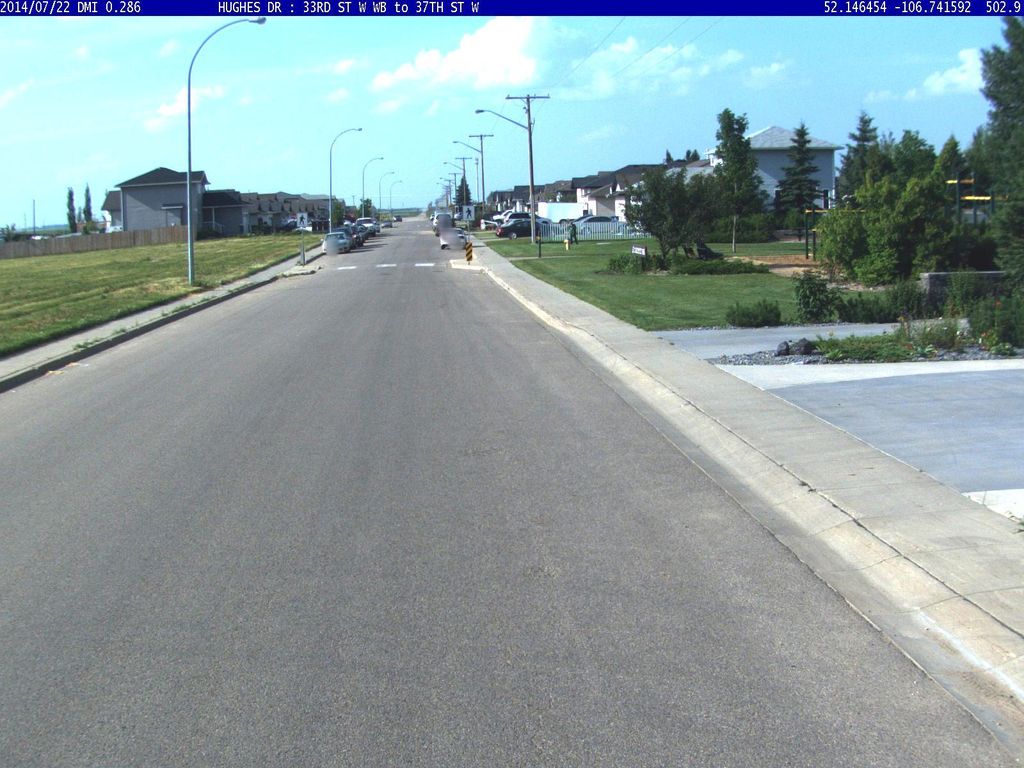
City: saskatoon